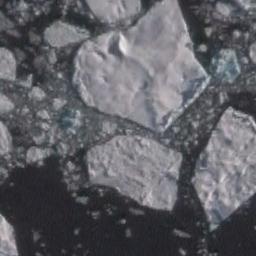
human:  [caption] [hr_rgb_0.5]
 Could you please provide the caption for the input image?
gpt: Countless ice cubes of all sizes are closely connected into a large piece floating on the deep blue sea .

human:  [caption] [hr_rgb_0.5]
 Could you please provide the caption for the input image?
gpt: Several large pieces of sea ice and a lot of small pieces of sea ice gather together .

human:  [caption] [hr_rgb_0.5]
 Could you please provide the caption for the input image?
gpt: There are sea ice of different sizes .

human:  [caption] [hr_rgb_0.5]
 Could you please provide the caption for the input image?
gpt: There are many ice on the black sea .

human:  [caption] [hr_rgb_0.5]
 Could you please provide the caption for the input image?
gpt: There are some pieces of sea ice linked together .